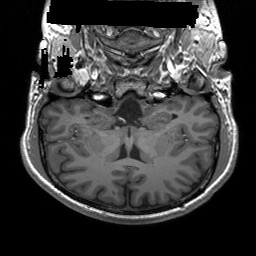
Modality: T1w
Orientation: sagittal